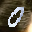
Label: 0